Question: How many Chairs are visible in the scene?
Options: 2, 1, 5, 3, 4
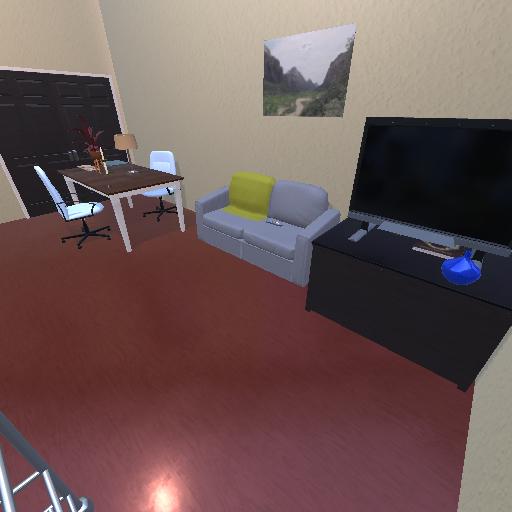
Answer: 2